Question: Today I used my app on a device with android 4.1 and I found a really annoying bug.
Without any reason the textviewschanged their color every time Irefreshed the screen(e.g.: resume a fragment).

In this screen all texts are black but here they are all white.
Other times some are black, other are white.
This is a general textview declaration in my app.
'''
<TextView
android:layout_width="match_parent"
android:layout_height="wrap_content"
android:layout_marginTop="10dp"
android:gravity="center"
android:text="@string/overview"
android:textStyle="bold"
android:textAllCaps="true" />
'''
This is the first time that I've seen this bug on my app.
EDIT 1:
'''
Fragment fragment = new Fragment_Overview();
fragmentManager.beginTransaction().add(R.id.fragment_container_1, fragment, "root").commit();
'''
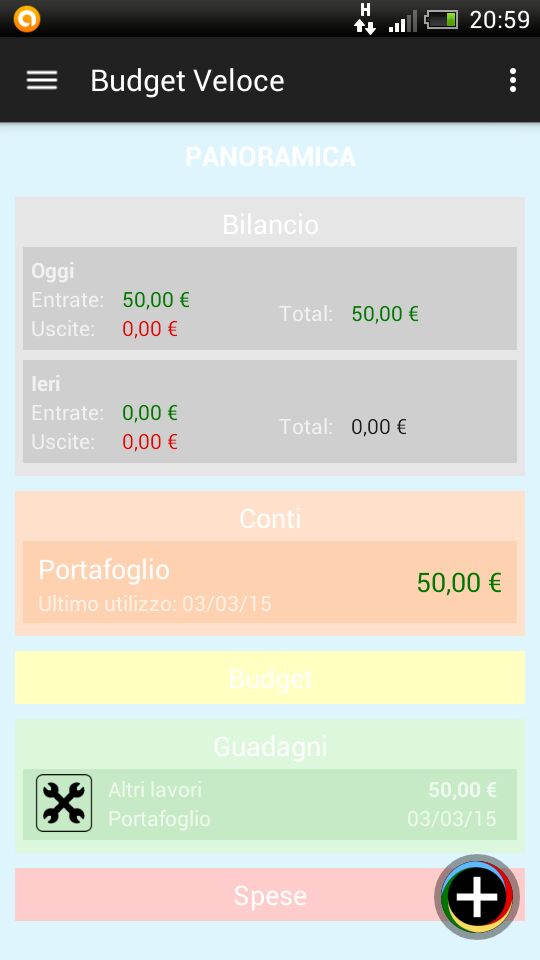
Answer: Add this line to the file "strings.xml" in "values" --> "res" folder:
'''
<color name="black">#000000</color>
'''
and add the next line to your TextView definition:
'''
android:textColor="@color/black"
'''